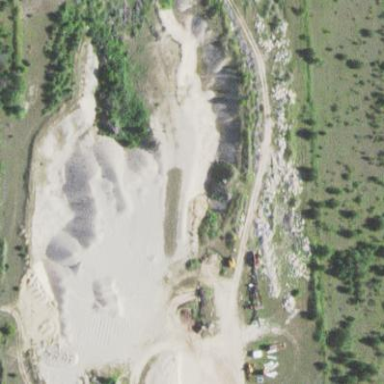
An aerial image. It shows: Quarry area.